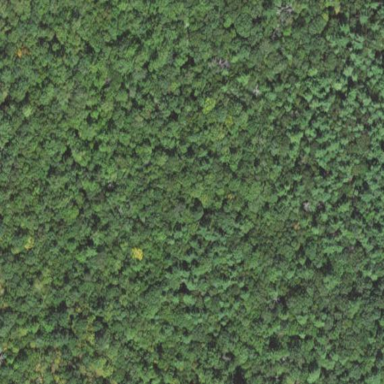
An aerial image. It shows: Woodland consisting mainly of needle-leaved trees.